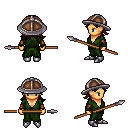
a pixel art fantasy rpg character, female body template, human, tanned skin, green robe, gold greaves, brown loose hair, chain helm, cloth bracers, metal boots, spear, four views (front, back, left, right), 2x2 character sprite sheet, small pixel art, hard edges, no anti-aliasing